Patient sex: M
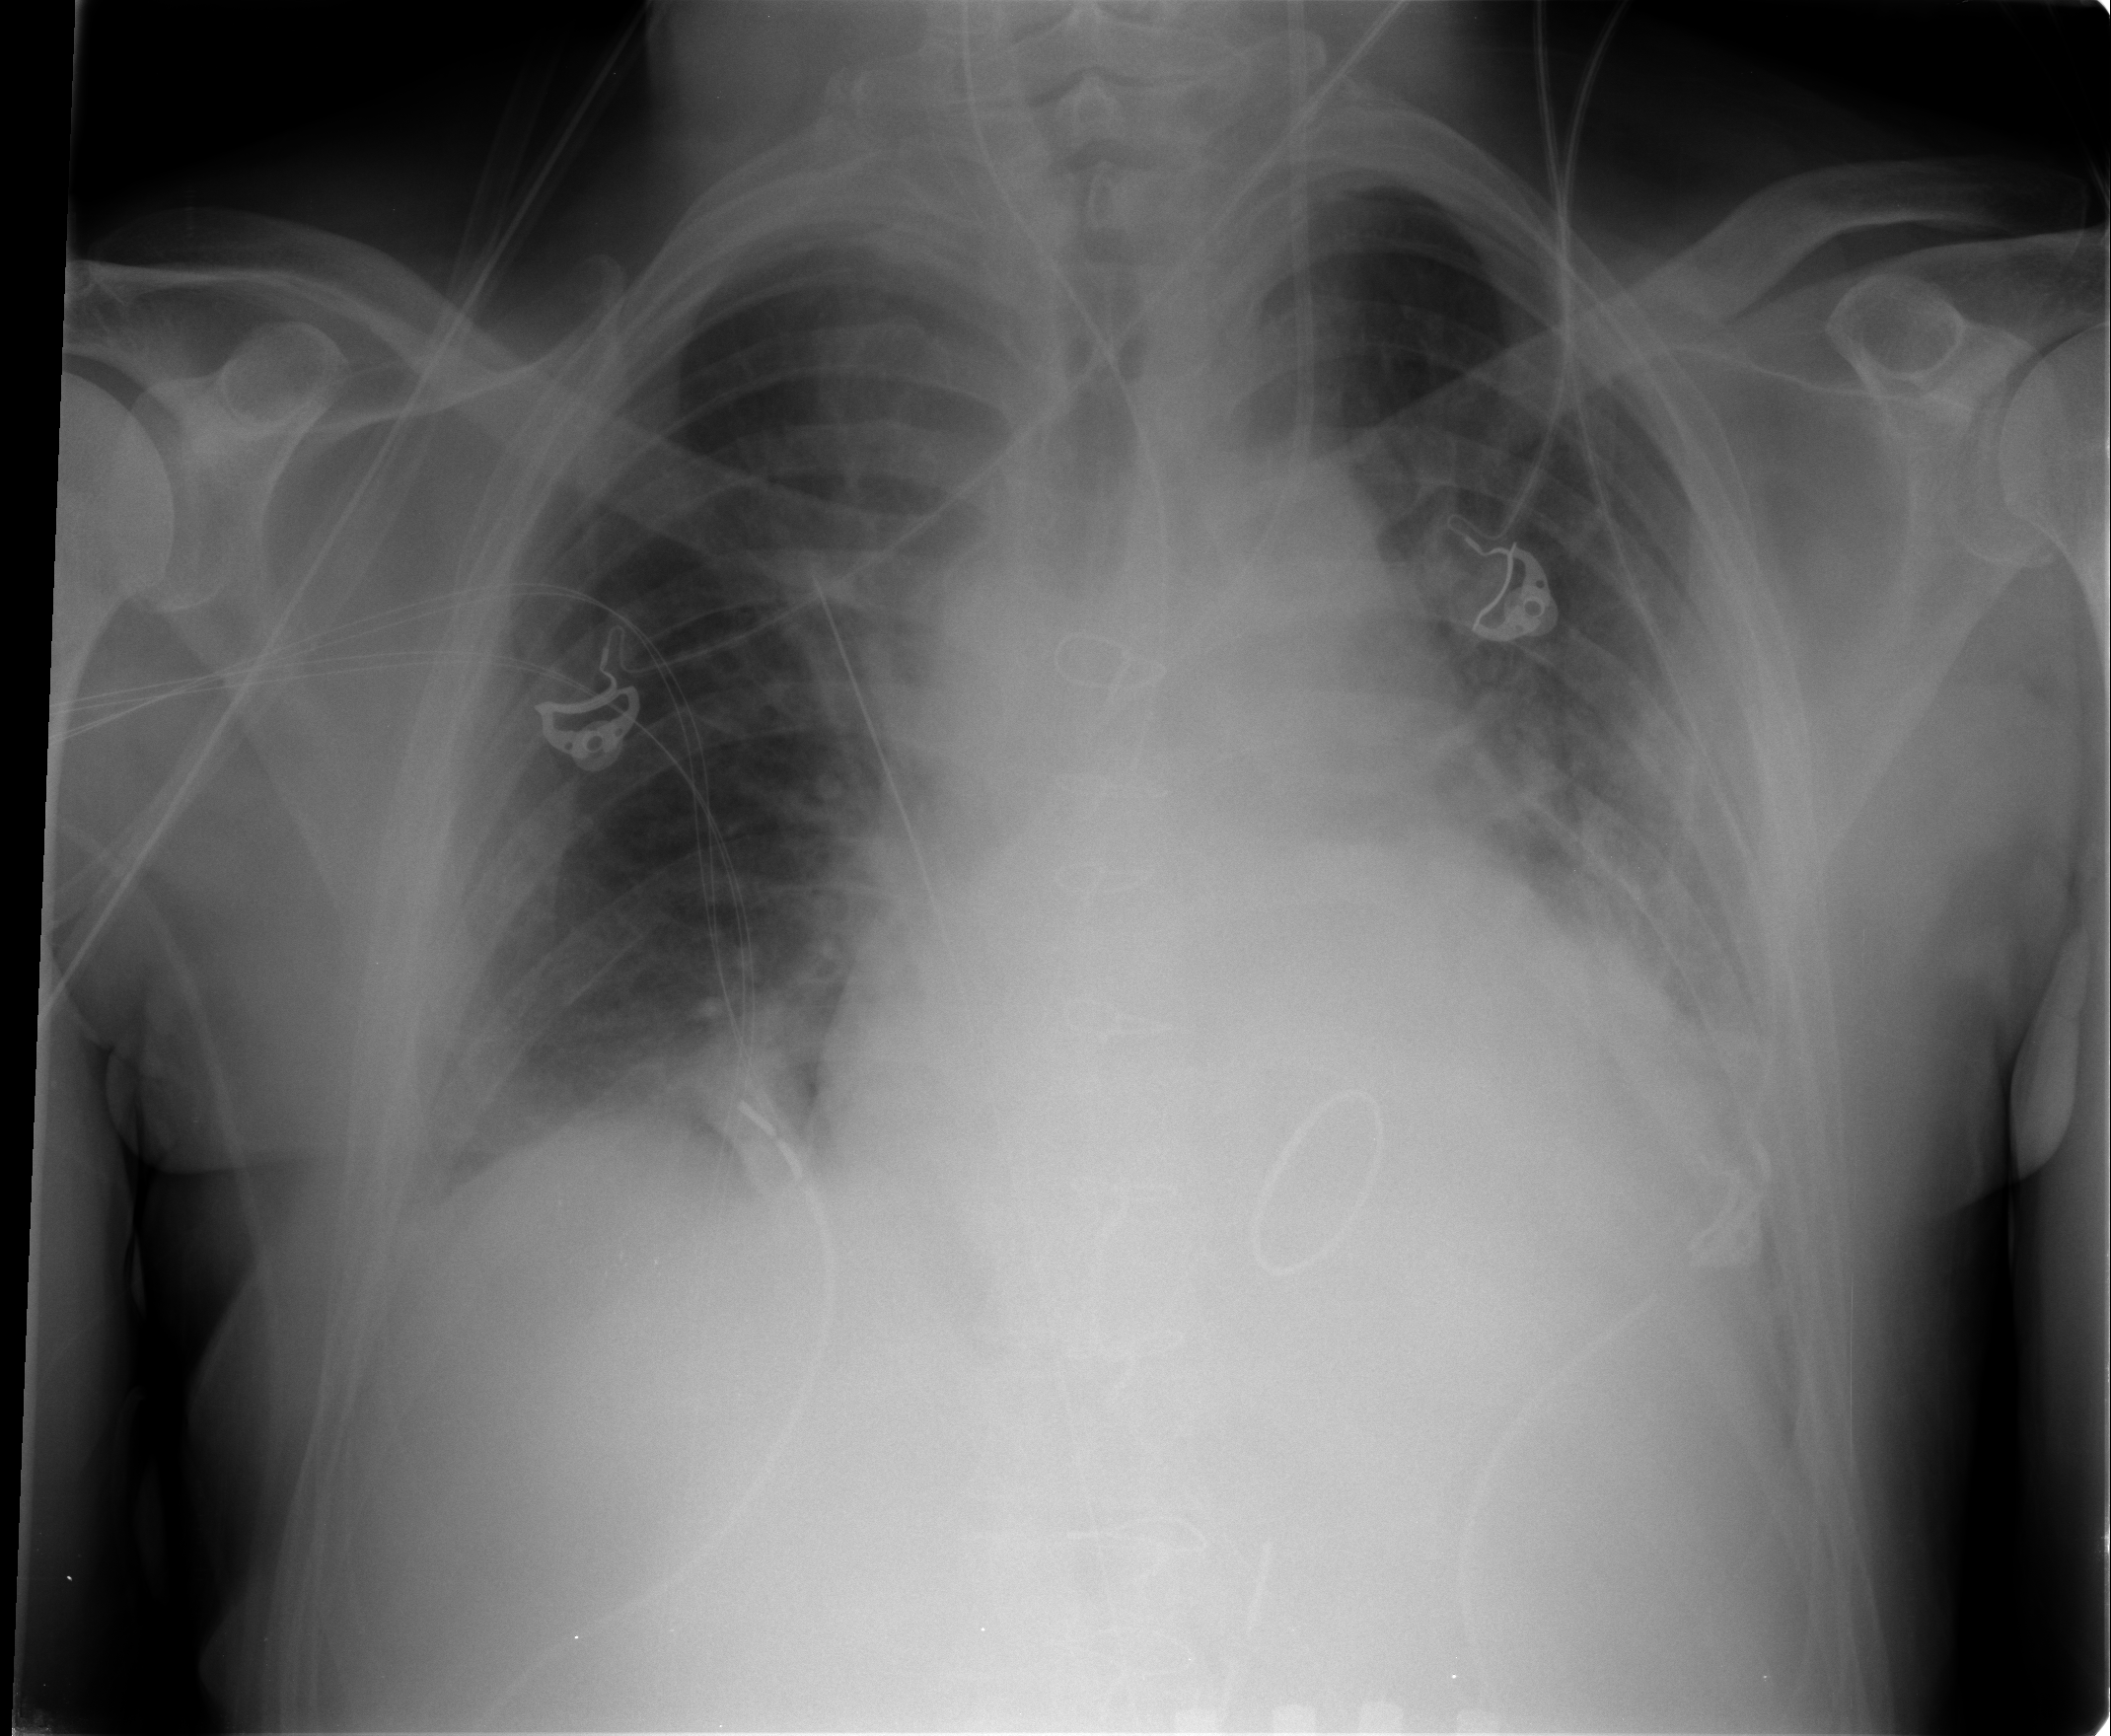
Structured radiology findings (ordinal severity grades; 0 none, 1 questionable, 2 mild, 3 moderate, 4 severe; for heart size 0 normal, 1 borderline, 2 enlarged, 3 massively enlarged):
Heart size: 2
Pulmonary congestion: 1
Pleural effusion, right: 1
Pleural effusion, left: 1
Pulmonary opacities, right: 0
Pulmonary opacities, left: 0
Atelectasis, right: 1
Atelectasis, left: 1